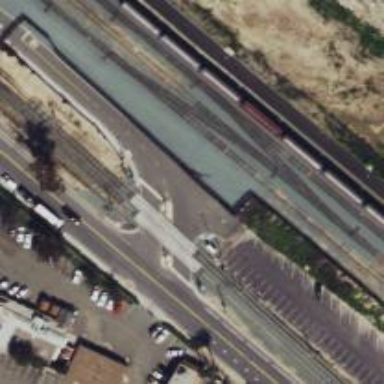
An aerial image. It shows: Railway level crossing.